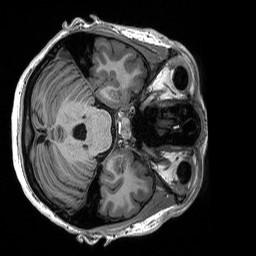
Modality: T1w
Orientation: axial
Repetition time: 8 s
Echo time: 0.066 s